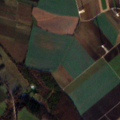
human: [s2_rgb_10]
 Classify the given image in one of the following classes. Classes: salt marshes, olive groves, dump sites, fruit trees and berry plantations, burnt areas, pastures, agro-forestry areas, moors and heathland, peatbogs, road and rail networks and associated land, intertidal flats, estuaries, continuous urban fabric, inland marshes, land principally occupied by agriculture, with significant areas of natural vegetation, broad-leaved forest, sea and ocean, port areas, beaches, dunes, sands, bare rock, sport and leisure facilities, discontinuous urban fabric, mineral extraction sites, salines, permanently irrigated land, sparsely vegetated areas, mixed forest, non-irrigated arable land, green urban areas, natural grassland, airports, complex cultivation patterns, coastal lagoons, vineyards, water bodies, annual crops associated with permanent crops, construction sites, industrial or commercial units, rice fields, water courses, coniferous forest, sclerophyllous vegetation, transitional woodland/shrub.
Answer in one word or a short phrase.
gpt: non-irrigated arable land, land principally occupied by agriculture, with significant areas of natural vegetation